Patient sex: M
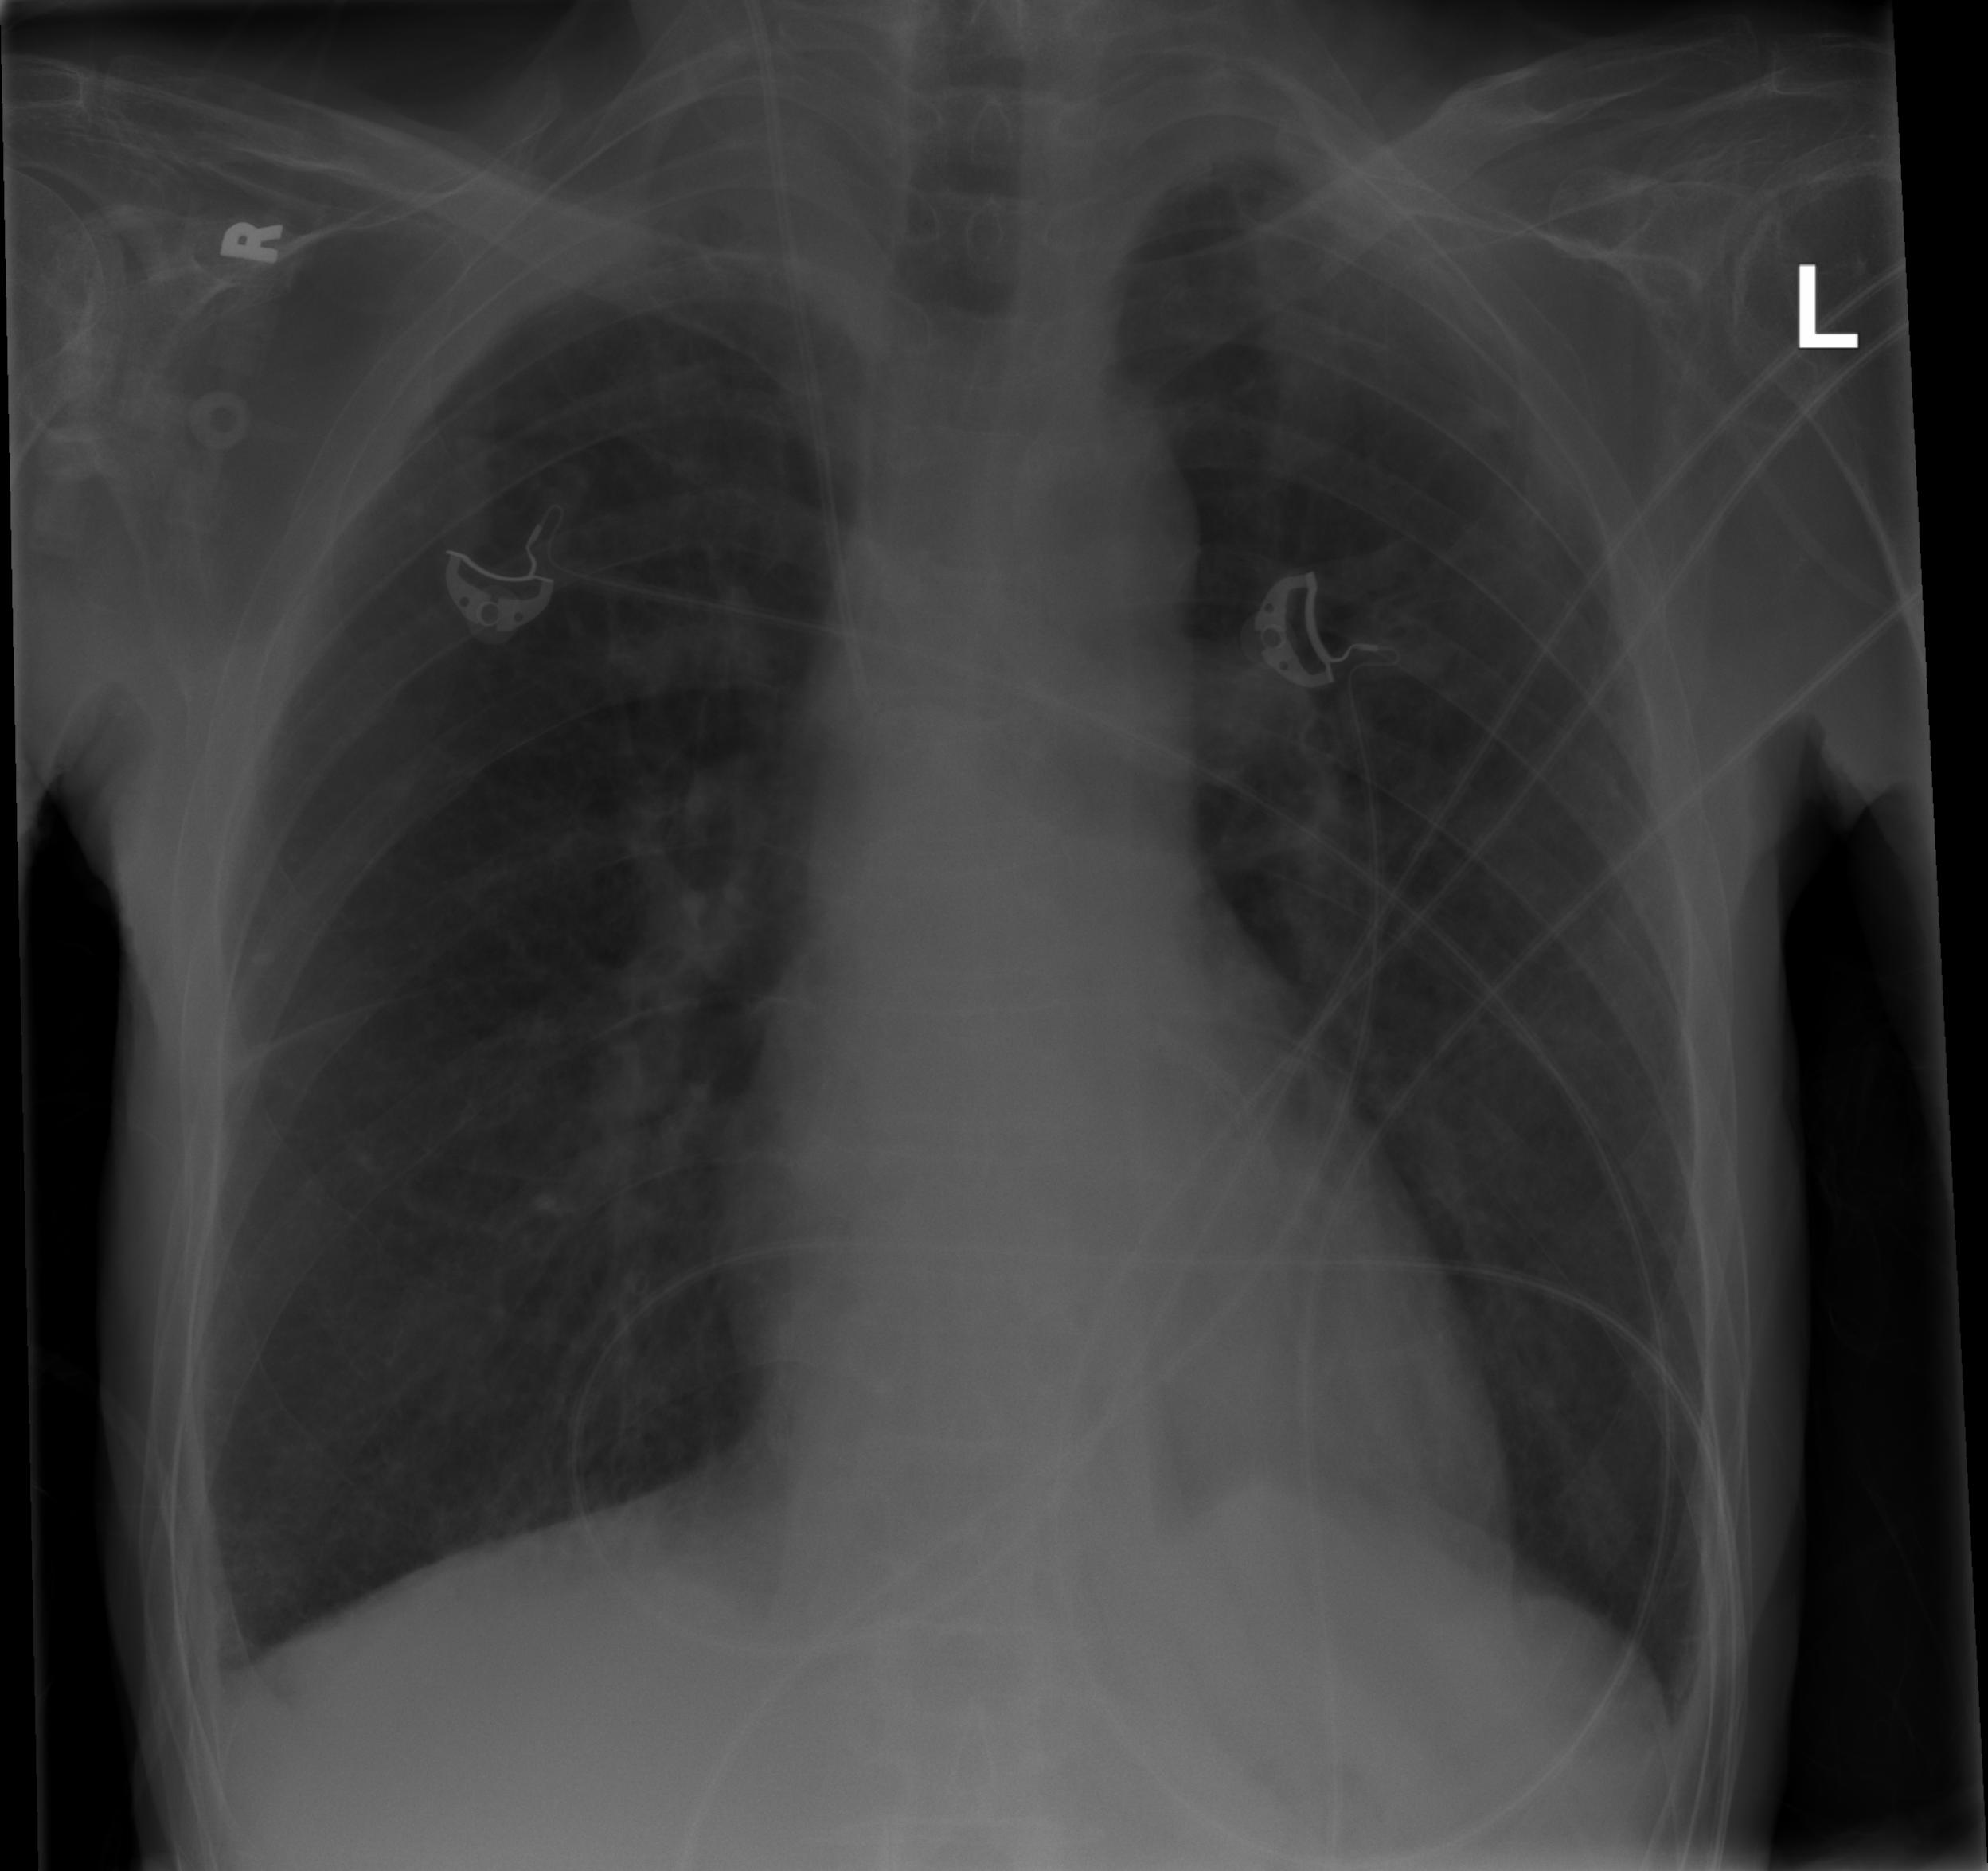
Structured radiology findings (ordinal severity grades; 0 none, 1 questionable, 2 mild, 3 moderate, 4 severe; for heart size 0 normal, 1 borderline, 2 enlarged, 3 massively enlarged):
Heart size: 0
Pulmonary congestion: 0
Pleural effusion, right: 2
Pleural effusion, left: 0
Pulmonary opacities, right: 0
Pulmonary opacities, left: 0
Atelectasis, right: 0
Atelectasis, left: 0